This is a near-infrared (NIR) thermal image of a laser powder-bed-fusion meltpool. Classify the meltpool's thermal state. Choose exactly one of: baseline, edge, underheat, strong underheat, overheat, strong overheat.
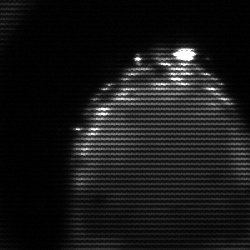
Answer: edge